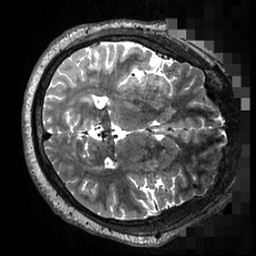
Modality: T2w
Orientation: axial
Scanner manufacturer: siemens
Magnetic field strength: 3 T
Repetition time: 3.2 s
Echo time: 0.564 s